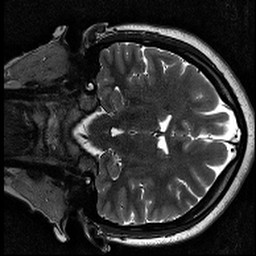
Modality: T2w
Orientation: coronal